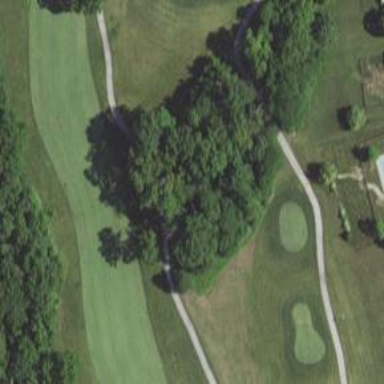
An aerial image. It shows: Pathway for golfing.